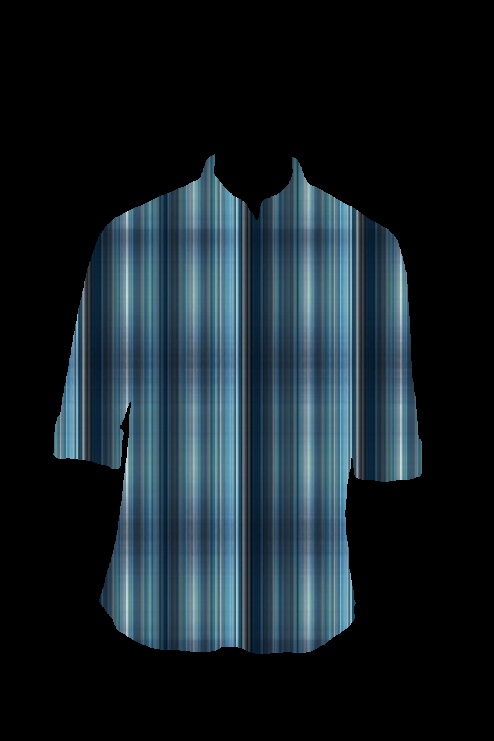
blue plaid button up tee